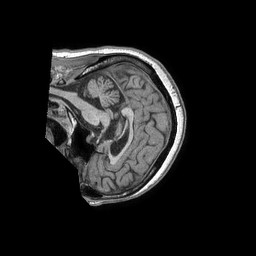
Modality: T1w
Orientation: sagittal
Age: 58
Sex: female
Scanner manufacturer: philips
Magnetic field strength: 1.5 T
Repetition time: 0.0077 s
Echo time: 0.003507 s